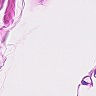
Metastatic tissue present: no